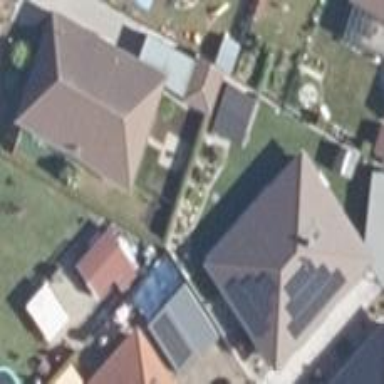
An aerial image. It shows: Hipped roof on residential building.